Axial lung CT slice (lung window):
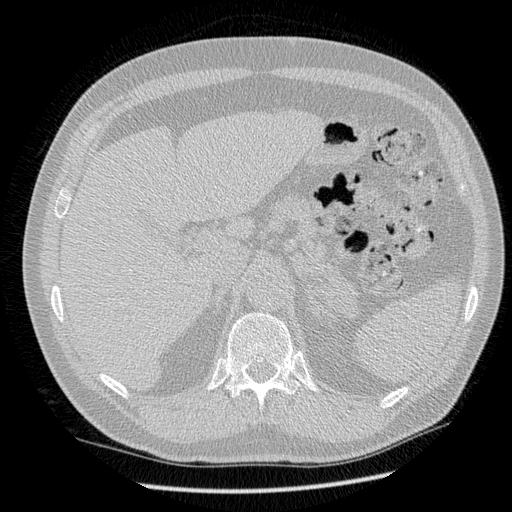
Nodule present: no